【题型】选择题　【知识点】平面几何　【难度】easy
如图四边形 $ABCD \sim$ 四边形 $A_1B_1C_1D_1$, $AD = 4$, $AB = 5$, $A_1D_1 = 8$, 则 $x = ( )$

A. 4

B. 5

C. 8

D. 10
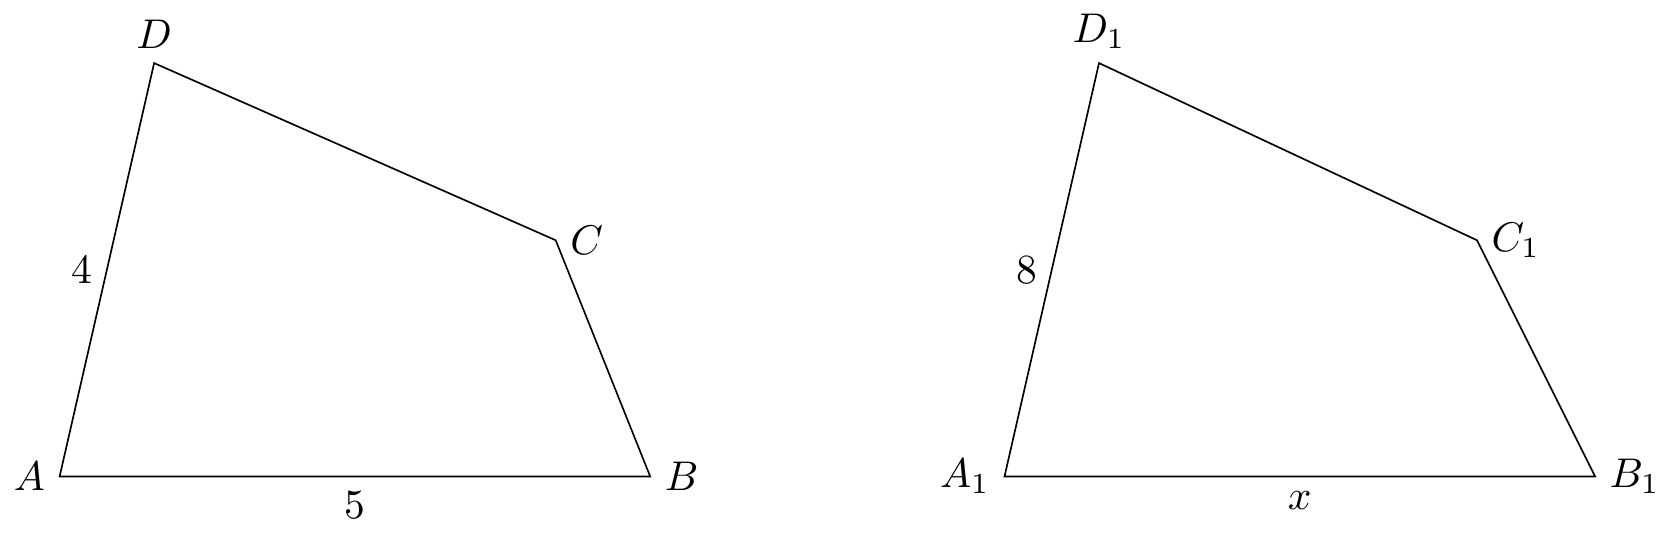
【解答】
解：$\because$ 四边形 $ABCD \sim$ 四边形 $A_1B_1C_1D_1$,

$\therefore \frac{AD}{A_1D_1} = \frac{AB}{x}$,

$\because AD = 4$, $AB = 5$, $A_1D_1 = 8$,

$\therefore \frac{4}{8} = \frac{5}{x}$,

$\therefore x = 10$。

故选：D。